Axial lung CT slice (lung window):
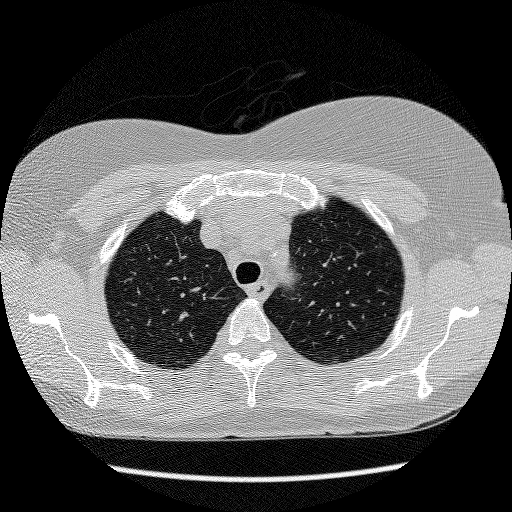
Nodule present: no